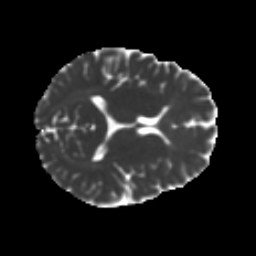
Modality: MD
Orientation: axial
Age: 31
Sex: male
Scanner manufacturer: ge
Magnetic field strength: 3 T
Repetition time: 7.8 s
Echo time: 0.0606 s